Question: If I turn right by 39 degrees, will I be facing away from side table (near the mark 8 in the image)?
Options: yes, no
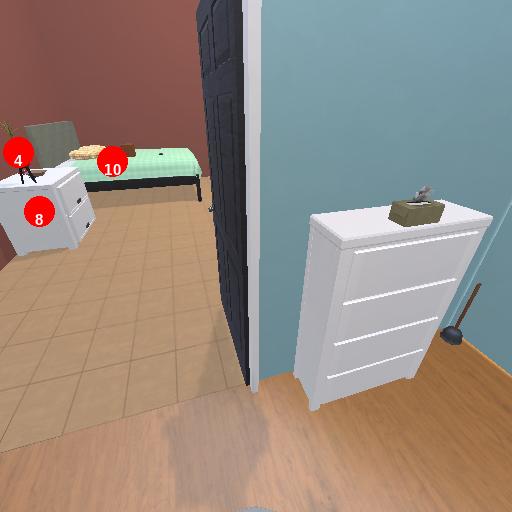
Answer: yes